Question: I have a question, I have this page right here:

And I have all boxes set up as a grid. But I want all black borders touching each other. So that all space is fully filled up with the grid only. The whole page needs to be the grid. See the code below:
## DEMO:
'''
* {
margin: 0 auto;
}
body {
width: 100%;
height: 100%;
min-width: 100%;
overflow: hidden;
}
.grid-container {
display: grid;
grid-template-columns: 0.8fr 2fr 0.8fr;
grid-template-rows: 1fr 1fr 1fr 1fr;
gap: 0px 0px;
grid-template-areas:
"logo nav time"
"computer-menu terminal computer-anim"
"missions terminal notebook"
"missions terminal notebook";
}
.missions {
grid-area: missions;
border: 3px solid black;
}
.terminal {
grid-area: terminal;
border: 3px solid black;
}
.notebook {
grid-area: notebook;
border: 3px solid black;
}
.computer-menu {
grid-area: computer-menu;
border: 3px solid black;
}
.logo {
grid-area: logo;
border: 3px solid black;
}
.nav {
grid-area: nav;
border: 3px solid black;
}
.time {
grid-area: time;
border: 3px solid black;
}
.computer-anim {
grid-area: computer-anim;
border: 3px solid black;
}
'''
'''
<div class="grid-container">
<div class="missions"><h1>MISSIONS</h1></div>
<div class="terminal"><h1>TERMINAL</h1></div>
<div class="notebook"><h1>NOTEBOOK</h1></div>
<div class="computer-menu"><h1>COMPUTER-MENU</h1></div>
<div class="logo"><h1>LOGO</h1></div>
<div class="nav"><h1>NAV</h1></div>
<div class="time"><h1>TIME</h1></div>
<div class="computer-anim"><h1>COMPUTER-ANIM</h1></div>
</div>
'''
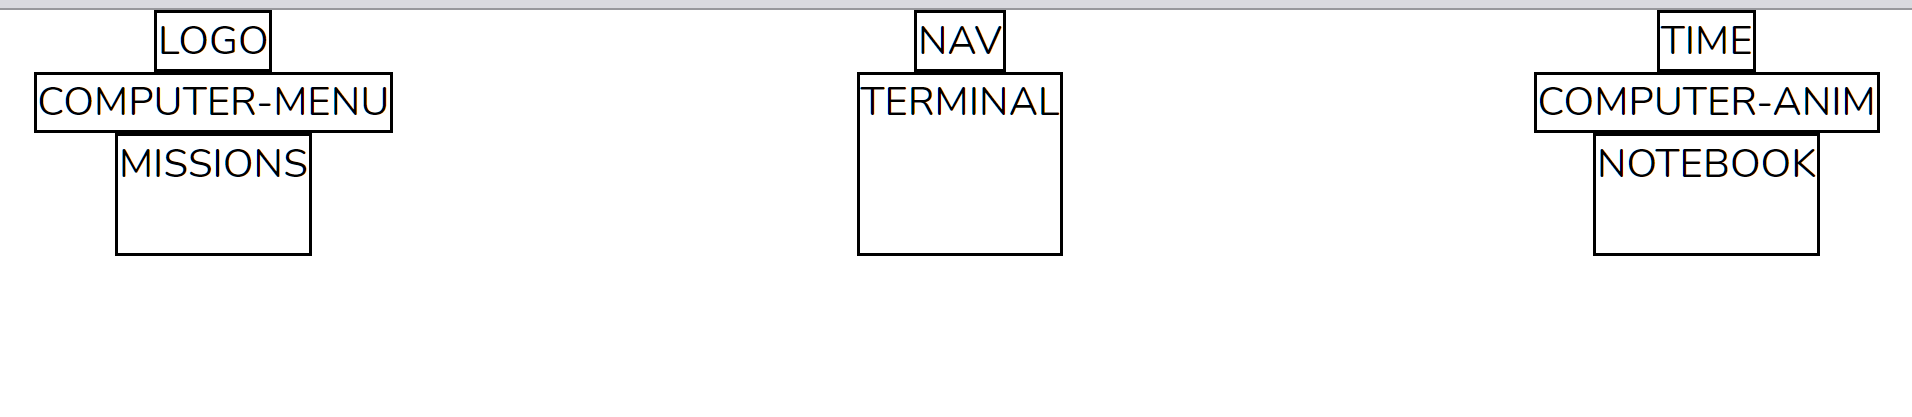
Answer: The problem is this rule in your code:
'''
* {
margin: 0 auto;
}
'''
The 'auto' margins are centering the grid items within the columns.
Remove that rule, or modify the selector, and you're done.
'''
/* * {
margin: 0 auto;
} */
body {
width: 100%;
height: 100%;
min-width: 100%;
overflow: hidden;
}
.grid-container {
display: grid;
grid-template-columns: 0.8fr 2fr 0.8fr;
grid-template-rows: 1fr 1fr 1fr 1fr;
gap: 0px 0px;
grid-template-areas:
"logo nav time"
"computer-menu terminal computer-anim"
"missions terminal notebook"
"missions terminal notebook";
}
.missions {
grid-area: missions;
border: 3px solid black;
}
.terminal {
grid-area: terminal;
border: 3px solid black;
}
.notebook {
grid-area: notebook;
border: 3px solid black;
}
.computer-menu {
grid-area: computer-menu;
border: 3px solid black;
}
.logo {
grid-area: logo;
border: 3px solid black;
}
.nav {
grid-area: nav;
border: 3px solid black;
}
.time {
grid-area: time;
border: 3px solid black;
}
.computer-anim {
grid-area: computer-anim;
border: 3px solid black;
}
'''
'''
<div class="grid-container">
<div class="missions">
<h1>MISSIONS</h1>
</div>
<div class="terminal">
<h1>TERMINAL</h1>
</div>
<div class="notebook">
<h1>NOTEBOOK</h1>
</div>
<div class="computer-menu">
<h1>COMPUTER-MENU</h1>
</div>
<div class="logo">
<h1>LOGO</h1>
</div>
<div class="nav">
<h1>NAV</h1>
</div>
<div class="time">
<h1>TIME</h1>
</div>
<div class="computer-anim">
<h1>COMPUTER-ANIM</h1>
</div>
</div>
'''